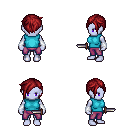
a pixel art fantasy rpg character, female body template, dark elf, purple skin, teal sleeveless shirt, magenta pants, brunette pixie cut hairstyle, white cloth bracers, dagger, four views (front, back, left, right), 2x2 character sprite sheet, small pixel art, hard edges, no anti-aliasing